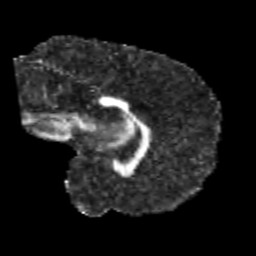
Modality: FA
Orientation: sagittal
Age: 11
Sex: male
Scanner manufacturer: siemens
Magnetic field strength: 3 T
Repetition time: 3.8 s
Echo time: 0.07 s